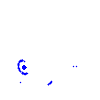
Particle: electron